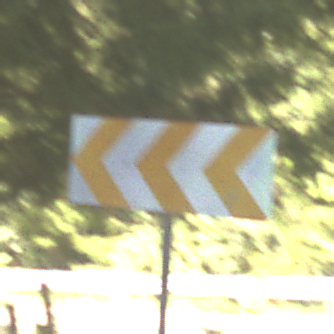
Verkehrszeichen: RichtungstafelnInKurvenGrossRechts
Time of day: MorningAfternoon
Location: Outdoor (Nature)
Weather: Clear
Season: NotSpecified
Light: Natural